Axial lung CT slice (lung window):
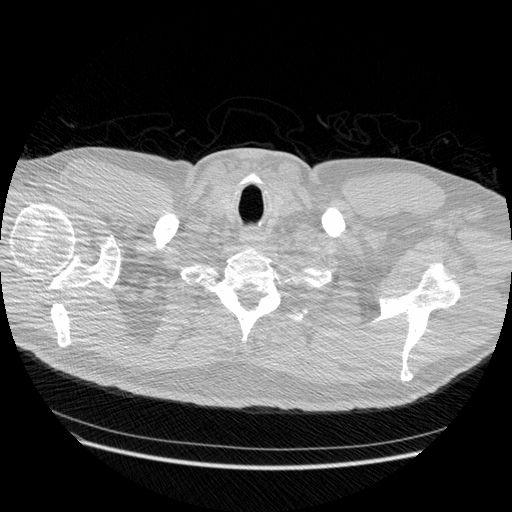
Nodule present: no